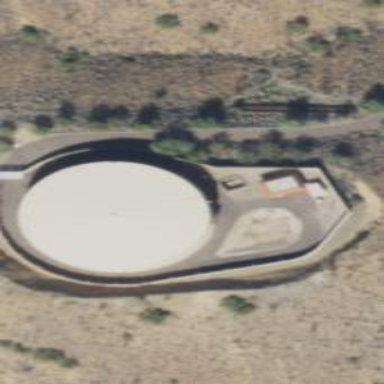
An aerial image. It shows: Covered reservoir building used as storage tank for water.